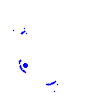
Particle: electron